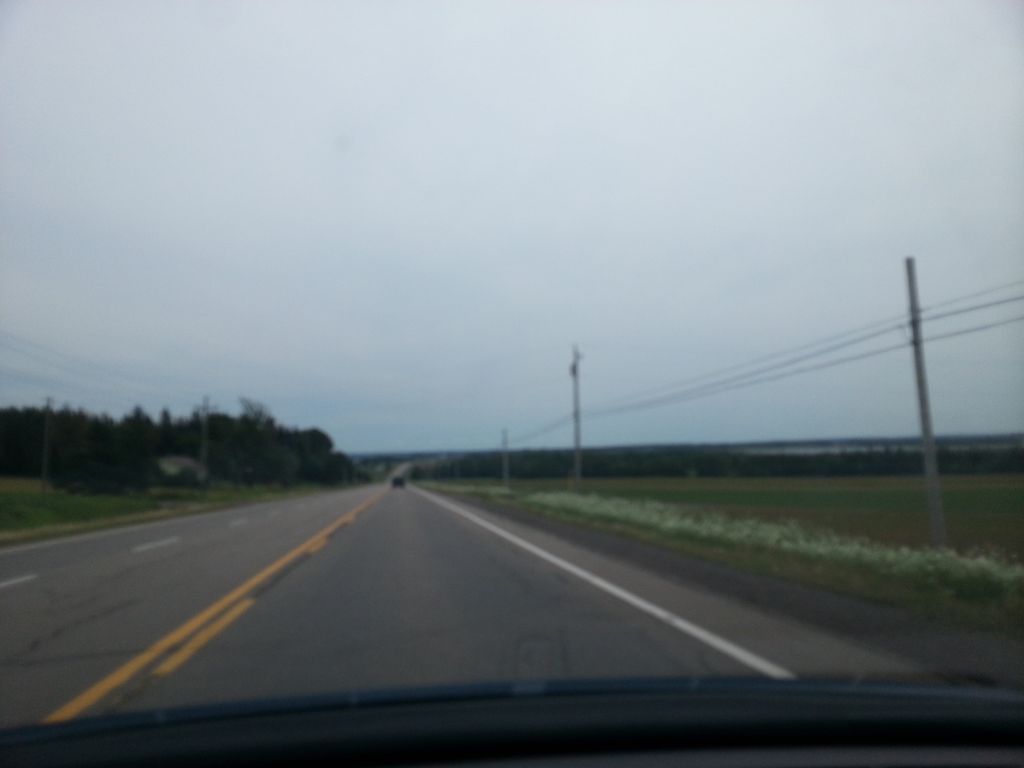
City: charlottetown